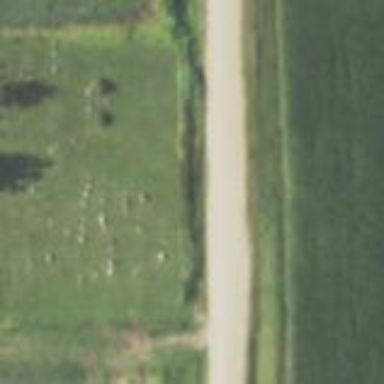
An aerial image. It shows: Cemetery.